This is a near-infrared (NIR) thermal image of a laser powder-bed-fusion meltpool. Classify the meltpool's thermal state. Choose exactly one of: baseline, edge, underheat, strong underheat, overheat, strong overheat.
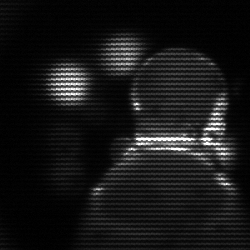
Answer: edge